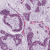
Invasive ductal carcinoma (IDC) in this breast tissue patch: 1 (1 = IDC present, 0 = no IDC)